高一 · 立体几何学
圆雉的顶点为 $S$, 点 $A, B, C$ 在底面圆周上, 且 $A B$ 为底面直径, 若 $S A=A C=B C$, 则直线 $S A$ 与 $B C$ 的夹角为
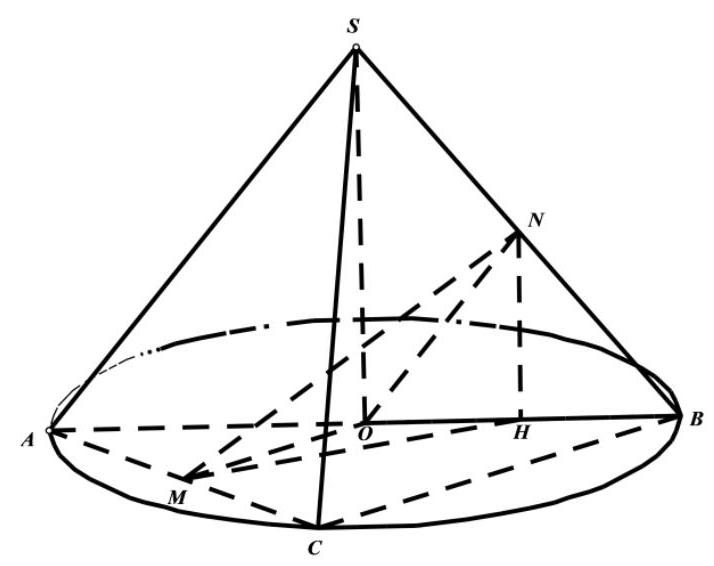
答案: frac{\pi}{3}$
解析: 【分析】

平移两条异面直线至 $A B$ 的中点, 找到两直线的夹角, 再解三角形即可.

【详解】

根据题意, 取 $A B, S B, A C$ 中点分别为 $O, N, M$, 连接 $O M, O N, M N$,
过 $N$ 作 $N H \perp O B$, 垂足为 $H$, 连接 $H M$, 作图如下:

在 $S A B$ 中, 因为 $N, O$ 分别是 $S B, A B$ 的中点, 故可得 $O N / / S A$;

在 $A B C$ 中, 因为 $M, O$ 分别是 $A C, A B$ 的中点, 故可得 $O M / / B C$;

故可得 $\angle M O N$ 即为所求异面直线的夹角或其补角.

因为 $S O \perp$ 底面 $A B C$, 又 $N H \perp O B$, 故可得 $N H \perp$ 平面 $A B C$,

又因为 $M H \subset$ 平面 $A B C$ ，故可得 $N H \perp H M$.

设 $S A=A C=B C=S B=2$, 又 $\angle A C B=90^{\circ}$

故可得 $A B=\sqrt{A C^{2}+B C^{2}}=2 \sqrt{2}, A O=\frac{1}{2} A B=\sqrt{2}$;

则 $S O=\sqrt{S A^{2}-A O^{2}}=\sqrt{4-2}=\sqrt{2}$.

因为 $N H=\frac{1}{2} S O=\frac{\sqrt{2}}{2}$.

在 $A M H$ 中，

因为 $A M=1, A H=\frac{3}{4} A B=\frac{3 \sqrt{2}}{2}, \angle M A H=45^{\circ}$,

故由余弦定理可得 $M H=\sqrt{A M^{2}+A H^{2}-2 A M \cdot A H \cos \angle M A H}=\frac{\sqrt{10}}{2}$.

在 $M N H$ 中，

由勾股定理可得 $M N=\sqrt{M H^{2}+H N^{2}}=\sqrt{3}$.

在 Rt MON 中,

因为 $M O=\frac{1}{2} B C=1, N O=\frac{1}{2} S A=1, M N=\sqrt{3}$,

由余弦定理可得 $\cos \angle M O N=\frac{O M^{2}+O N^{2}-M N^{2}}{2 O M \times O N}=-\frac{1}{2}$,
故可得 $\angle M O N=\frac{2 \pi}{3}$, 又异面直线的夹角范围为 $\left(0, \frac{\pi}{2}\right]$,

故可得异面直线 $S A$ 与 $B C$ 的夹角为 $\frac{\pi}{3}$.

故答案为: $\frac{\pi}{3}$.

【点睛】

本题考查异面直线夹角的求解, 涉及线面垂直的性质, 属常考题.